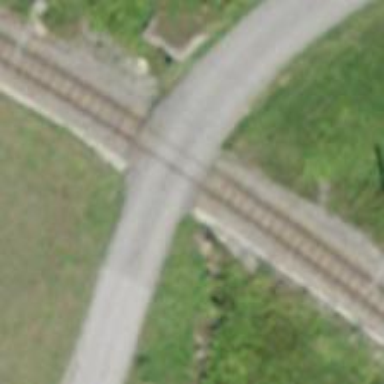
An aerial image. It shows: Unclassified road.